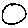
Label: circle